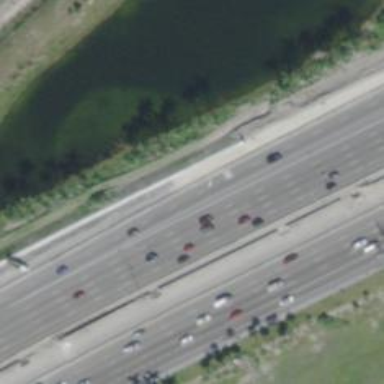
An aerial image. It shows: Motorway.